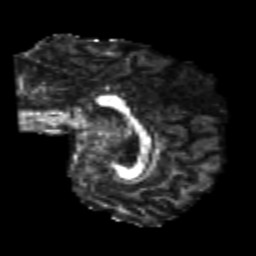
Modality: FA
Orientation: sagittal
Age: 23
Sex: male
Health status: healthy
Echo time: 0.074 s